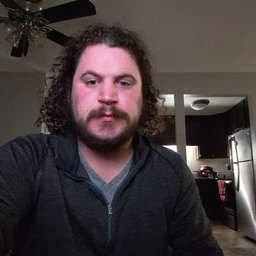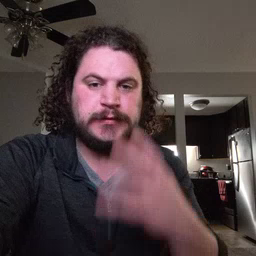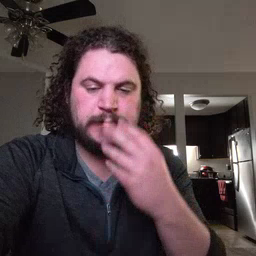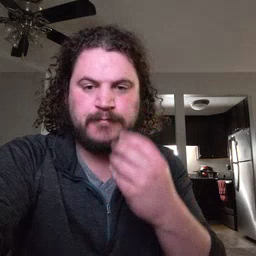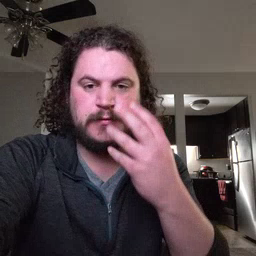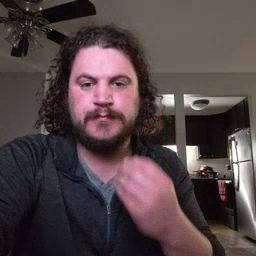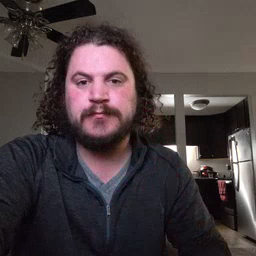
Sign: sleepy